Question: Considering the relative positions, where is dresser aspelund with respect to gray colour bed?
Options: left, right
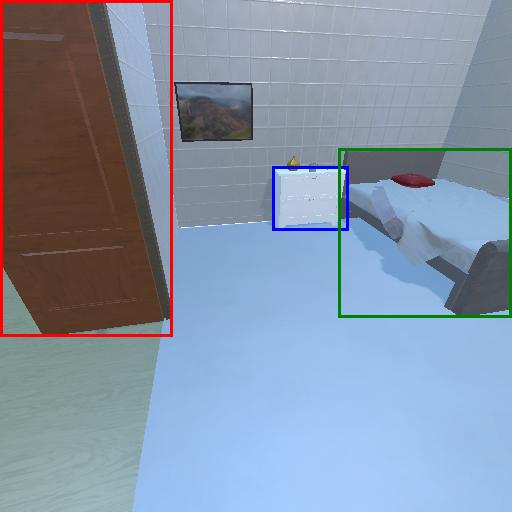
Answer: left